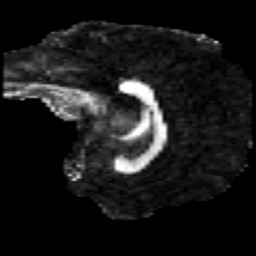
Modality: FA
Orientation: sagittal
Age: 37
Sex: male
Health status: healthy
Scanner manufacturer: philips
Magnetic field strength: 3 T
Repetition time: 4.378 s
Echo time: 0.09797 s